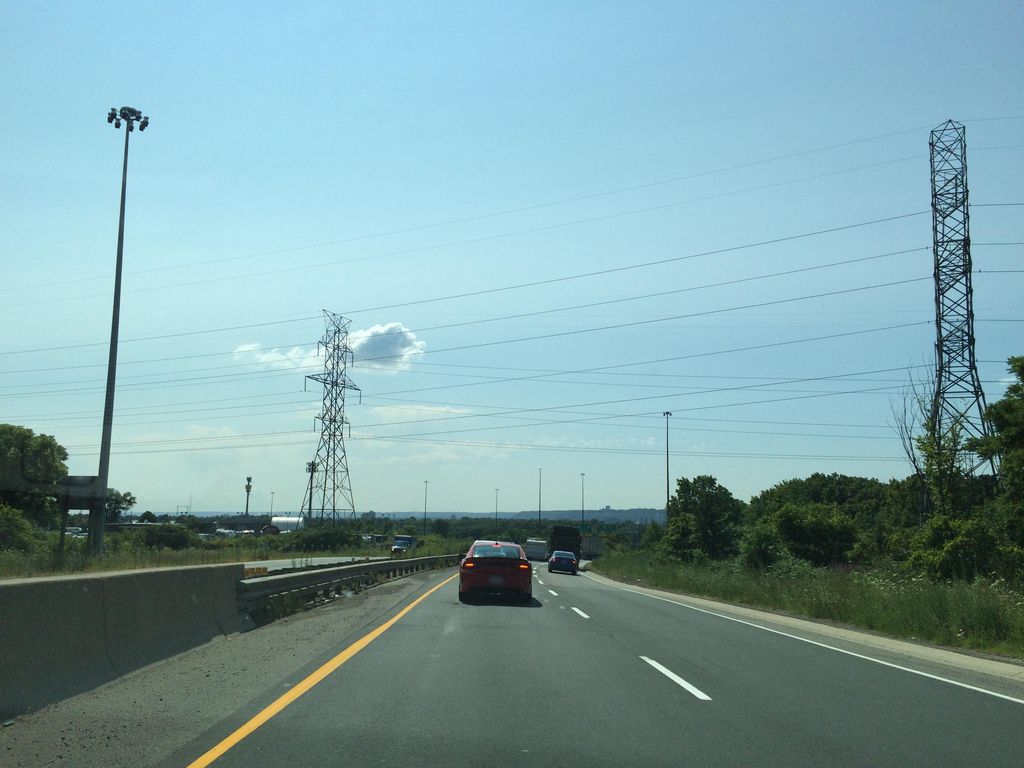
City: hamilton